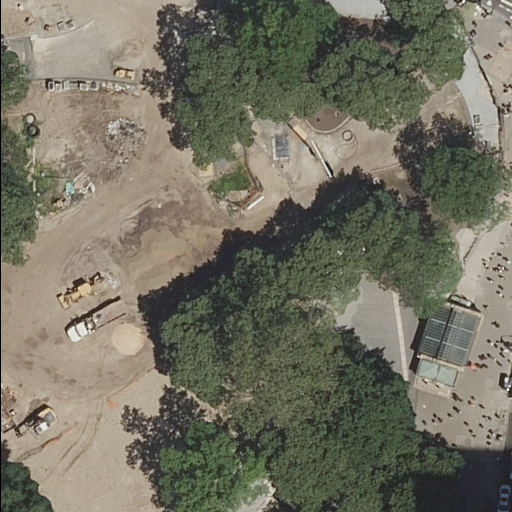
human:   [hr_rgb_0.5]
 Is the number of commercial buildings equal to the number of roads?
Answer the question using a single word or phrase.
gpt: no

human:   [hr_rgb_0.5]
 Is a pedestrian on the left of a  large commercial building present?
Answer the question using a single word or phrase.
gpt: no

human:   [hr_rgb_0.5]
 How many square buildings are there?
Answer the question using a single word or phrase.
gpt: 0

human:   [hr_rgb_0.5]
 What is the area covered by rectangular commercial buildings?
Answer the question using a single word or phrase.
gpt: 0m2

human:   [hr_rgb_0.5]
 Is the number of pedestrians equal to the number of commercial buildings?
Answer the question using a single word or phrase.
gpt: no

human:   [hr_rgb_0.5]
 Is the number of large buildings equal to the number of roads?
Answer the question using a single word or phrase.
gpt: no

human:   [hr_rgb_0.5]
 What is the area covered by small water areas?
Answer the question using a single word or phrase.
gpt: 0m2

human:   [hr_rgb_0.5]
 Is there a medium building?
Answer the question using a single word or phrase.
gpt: yes

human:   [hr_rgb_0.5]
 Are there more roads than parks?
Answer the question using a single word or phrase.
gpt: yes

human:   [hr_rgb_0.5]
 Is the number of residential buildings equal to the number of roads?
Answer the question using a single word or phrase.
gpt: no

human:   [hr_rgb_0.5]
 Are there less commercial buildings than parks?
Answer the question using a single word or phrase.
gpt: yes

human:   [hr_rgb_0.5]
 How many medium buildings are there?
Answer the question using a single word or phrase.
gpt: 1

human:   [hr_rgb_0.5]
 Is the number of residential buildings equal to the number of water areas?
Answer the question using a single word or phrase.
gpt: no

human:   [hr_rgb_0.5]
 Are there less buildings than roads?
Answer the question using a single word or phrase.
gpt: yes

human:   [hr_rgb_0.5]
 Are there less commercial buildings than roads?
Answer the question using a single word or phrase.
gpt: yes

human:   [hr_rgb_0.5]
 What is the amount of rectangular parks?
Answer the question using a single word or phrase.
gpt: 2

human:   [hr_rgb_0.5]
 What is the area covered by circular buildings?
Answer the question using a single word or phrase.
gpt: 0m2

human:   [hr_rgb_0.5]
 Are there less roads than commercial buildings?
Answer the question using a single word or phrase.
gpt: no

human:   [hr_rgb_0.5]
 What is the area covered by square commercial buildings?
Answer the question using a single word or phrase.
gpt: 0m2

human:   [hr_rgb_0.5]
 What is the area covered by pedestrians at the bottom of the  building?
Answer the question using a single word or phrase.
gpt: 10131m2

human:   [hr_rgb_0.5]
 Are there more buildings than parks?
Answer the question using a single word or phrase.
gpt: no

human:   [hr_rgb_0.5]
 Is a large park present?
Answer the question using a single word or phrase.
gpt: yes

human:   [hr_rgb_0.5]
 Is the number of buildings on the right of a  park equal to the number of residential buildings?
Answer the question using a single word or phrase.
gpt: yes

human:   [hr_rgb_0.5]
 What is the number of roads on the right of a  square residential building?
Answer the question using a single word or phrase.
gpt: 0

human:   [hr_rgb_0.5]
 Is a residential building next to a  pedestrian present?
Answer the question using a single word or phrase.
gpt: yes

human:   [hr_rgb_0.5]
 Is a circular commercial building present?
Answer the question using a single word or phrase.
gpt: no

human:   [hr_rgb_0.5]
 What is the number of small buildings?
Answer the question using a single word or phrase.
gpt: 0

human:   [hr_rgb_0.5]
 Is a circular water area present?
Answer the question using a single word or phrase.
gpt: no

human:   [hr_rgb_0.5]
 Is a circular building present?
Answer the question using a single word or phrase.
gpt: no

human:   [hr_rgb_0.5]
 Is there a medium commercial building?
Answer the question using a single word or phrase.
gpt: no

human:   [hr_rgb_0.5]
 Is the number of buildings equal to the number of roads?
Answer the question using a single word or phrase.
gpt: no

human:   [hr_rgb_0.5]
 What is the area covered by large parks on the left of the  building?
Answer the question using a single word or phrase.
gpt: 650m2

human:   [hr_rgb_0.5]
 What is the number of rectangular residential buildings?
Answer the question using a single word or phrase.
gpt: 0

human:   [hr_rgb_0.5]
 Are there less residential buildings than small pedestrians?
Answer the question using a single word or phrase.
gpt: no

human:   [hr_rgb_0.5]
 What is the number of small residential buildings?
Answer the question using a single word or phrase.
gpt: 0

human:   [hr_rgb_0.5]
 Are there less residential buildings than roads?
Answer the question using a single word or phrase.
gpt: yes